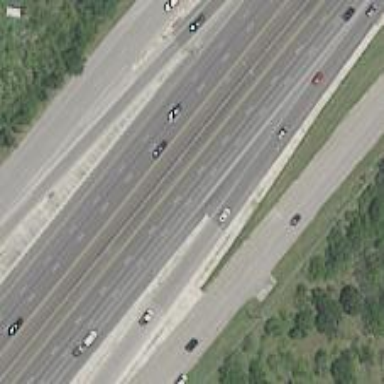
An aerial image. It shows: Motorway.